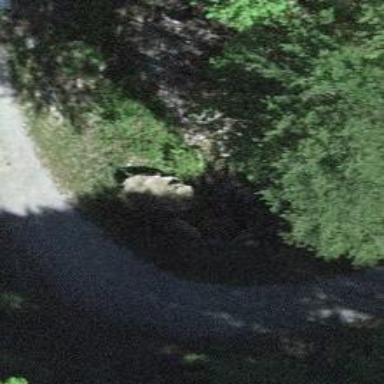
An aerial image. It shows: Culvert tunnel.